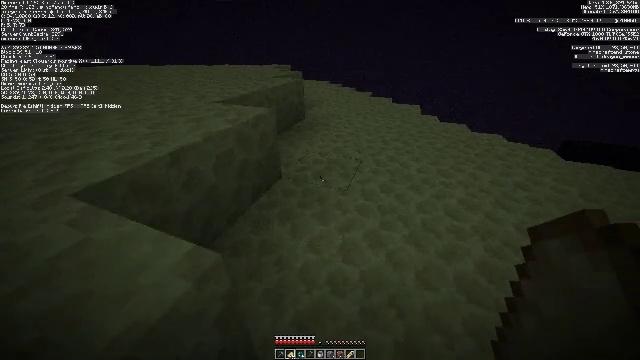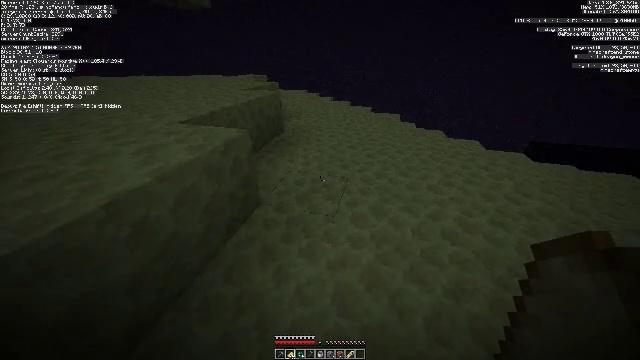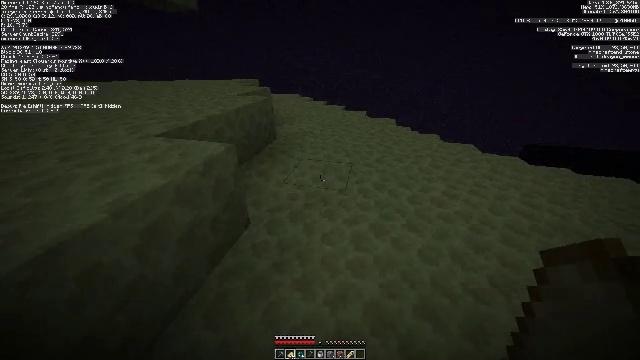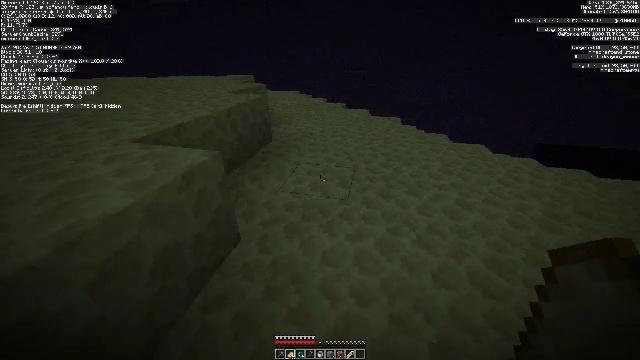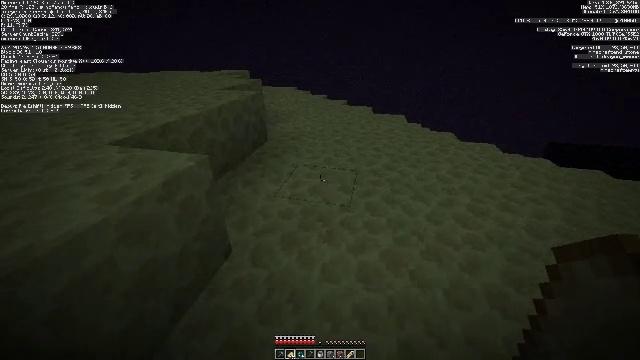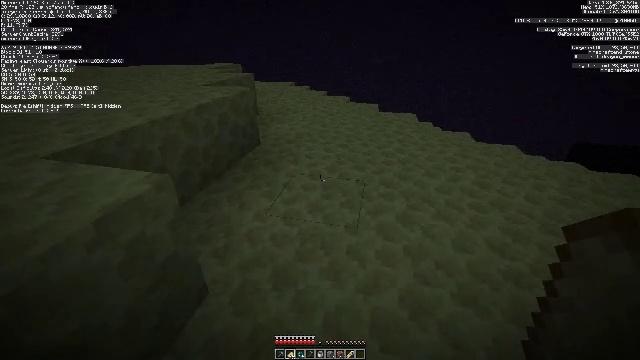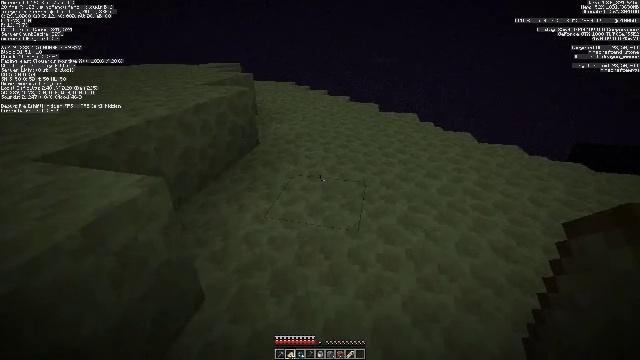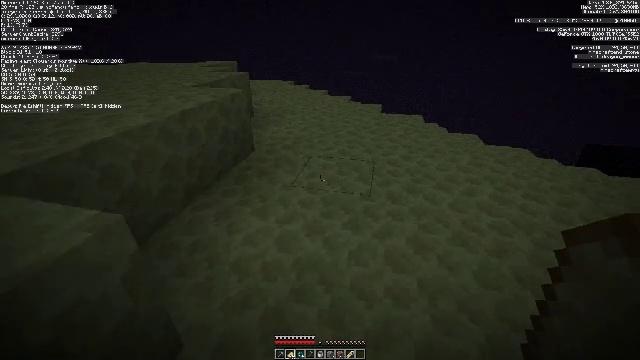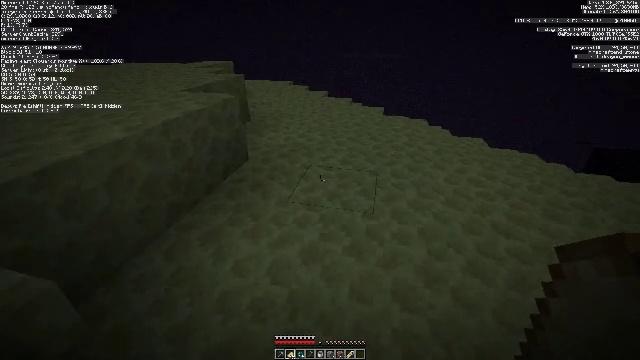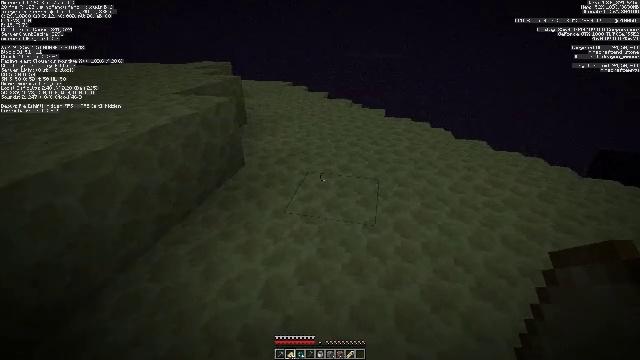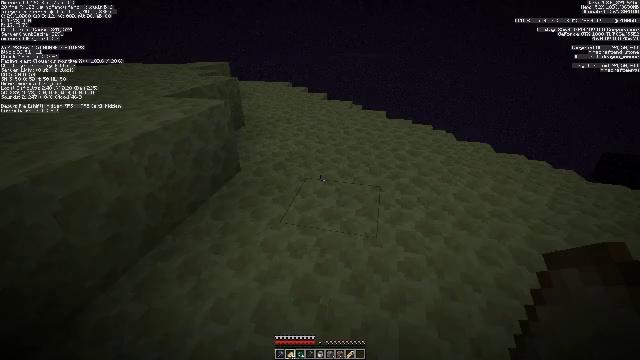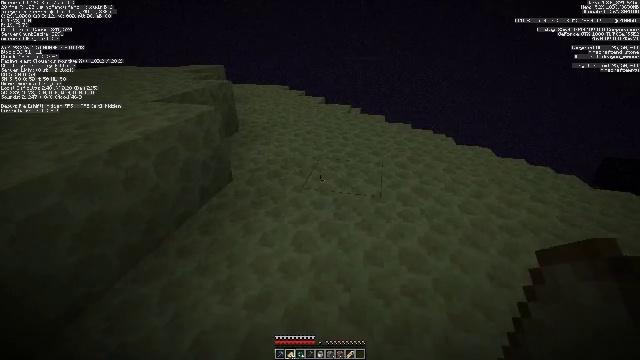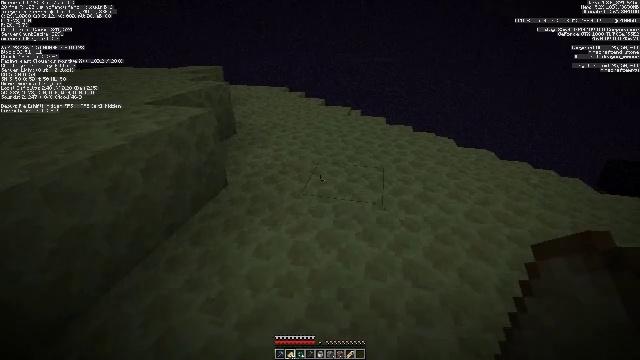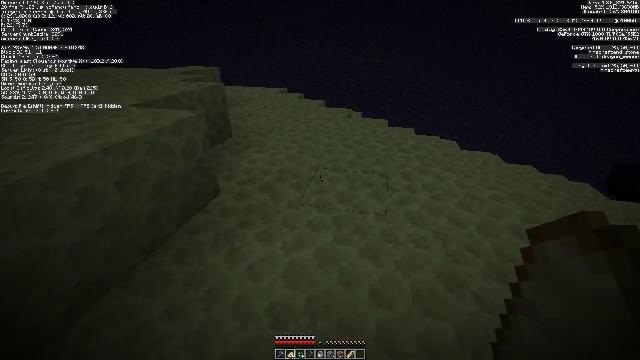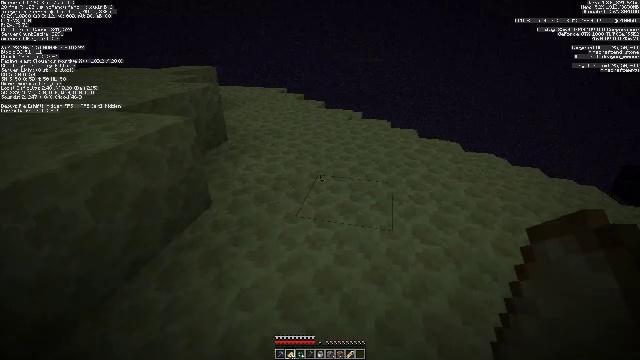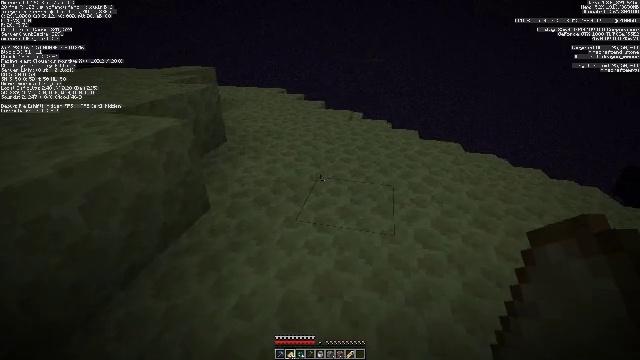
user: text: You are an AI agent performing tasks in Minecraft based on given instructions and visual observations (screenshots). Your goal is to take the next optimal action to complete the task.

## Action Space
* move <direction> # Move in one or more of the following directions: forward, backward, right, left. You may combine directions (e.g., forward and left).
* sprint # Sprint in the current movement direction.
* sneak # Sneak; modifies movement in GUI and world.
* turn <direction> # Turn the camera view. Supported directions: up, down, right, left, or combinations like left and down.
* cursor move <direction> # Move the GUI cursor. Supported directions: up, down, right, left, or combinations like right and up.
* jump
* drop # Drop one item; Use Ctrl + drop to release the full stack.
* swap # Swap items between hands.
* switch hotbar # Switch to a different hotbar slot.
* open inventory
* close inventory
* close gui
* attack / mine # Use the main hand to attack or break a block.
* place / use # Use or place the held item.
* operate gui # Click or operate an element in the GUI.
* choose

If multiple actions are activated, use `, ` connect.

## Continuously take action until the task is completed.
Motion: motion action
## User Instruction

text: Collect the white carpet by hitting it.
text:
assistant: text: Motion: move forward, turn right and up
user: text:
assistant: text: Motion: move forward, turn right
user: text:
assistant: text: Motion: move forward
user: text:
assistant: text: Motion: move forward
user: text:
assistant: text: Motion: move forward
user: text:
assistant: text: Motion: move forward
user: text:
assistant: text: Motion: move forward
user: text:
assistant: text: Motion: move forward
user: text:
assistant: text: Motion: move forward
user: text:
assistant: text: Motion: move forward
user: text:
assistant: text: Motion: move forward
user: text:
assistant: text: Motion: move forward
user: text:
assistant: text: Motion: move forward
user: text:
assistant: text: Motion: move forward
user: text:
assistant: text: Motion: move forward
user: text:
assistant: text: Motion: move forward
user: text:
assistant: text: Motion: move forward, turn left
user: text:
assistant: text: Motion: move forward, turn left
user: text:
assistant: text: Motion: move forward, turn left
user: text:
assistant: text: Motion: move forward, turn left
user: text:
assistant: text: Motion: move forward, turn left
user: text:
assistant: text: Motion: move forward, turn left
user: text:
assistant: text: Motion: move forward, turn left
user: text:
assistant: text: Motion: move forward
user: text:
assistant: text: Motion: move forward, turn left
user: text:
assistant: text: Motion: move forward
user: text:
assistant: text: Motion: move forward
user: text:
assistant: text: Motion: move forward
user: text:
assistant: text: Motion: move forward
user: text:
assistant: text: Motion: move forward